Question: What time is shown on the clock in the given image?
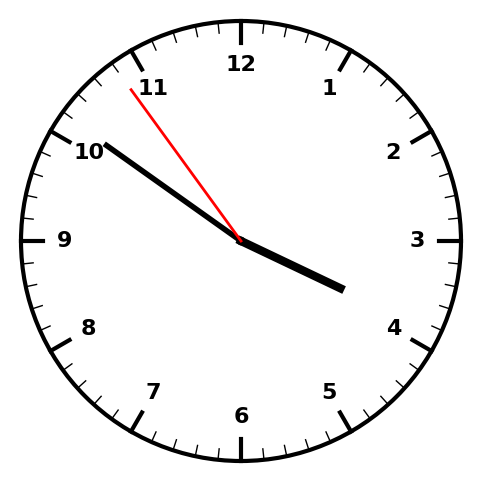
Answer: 03:50:54